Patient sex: M
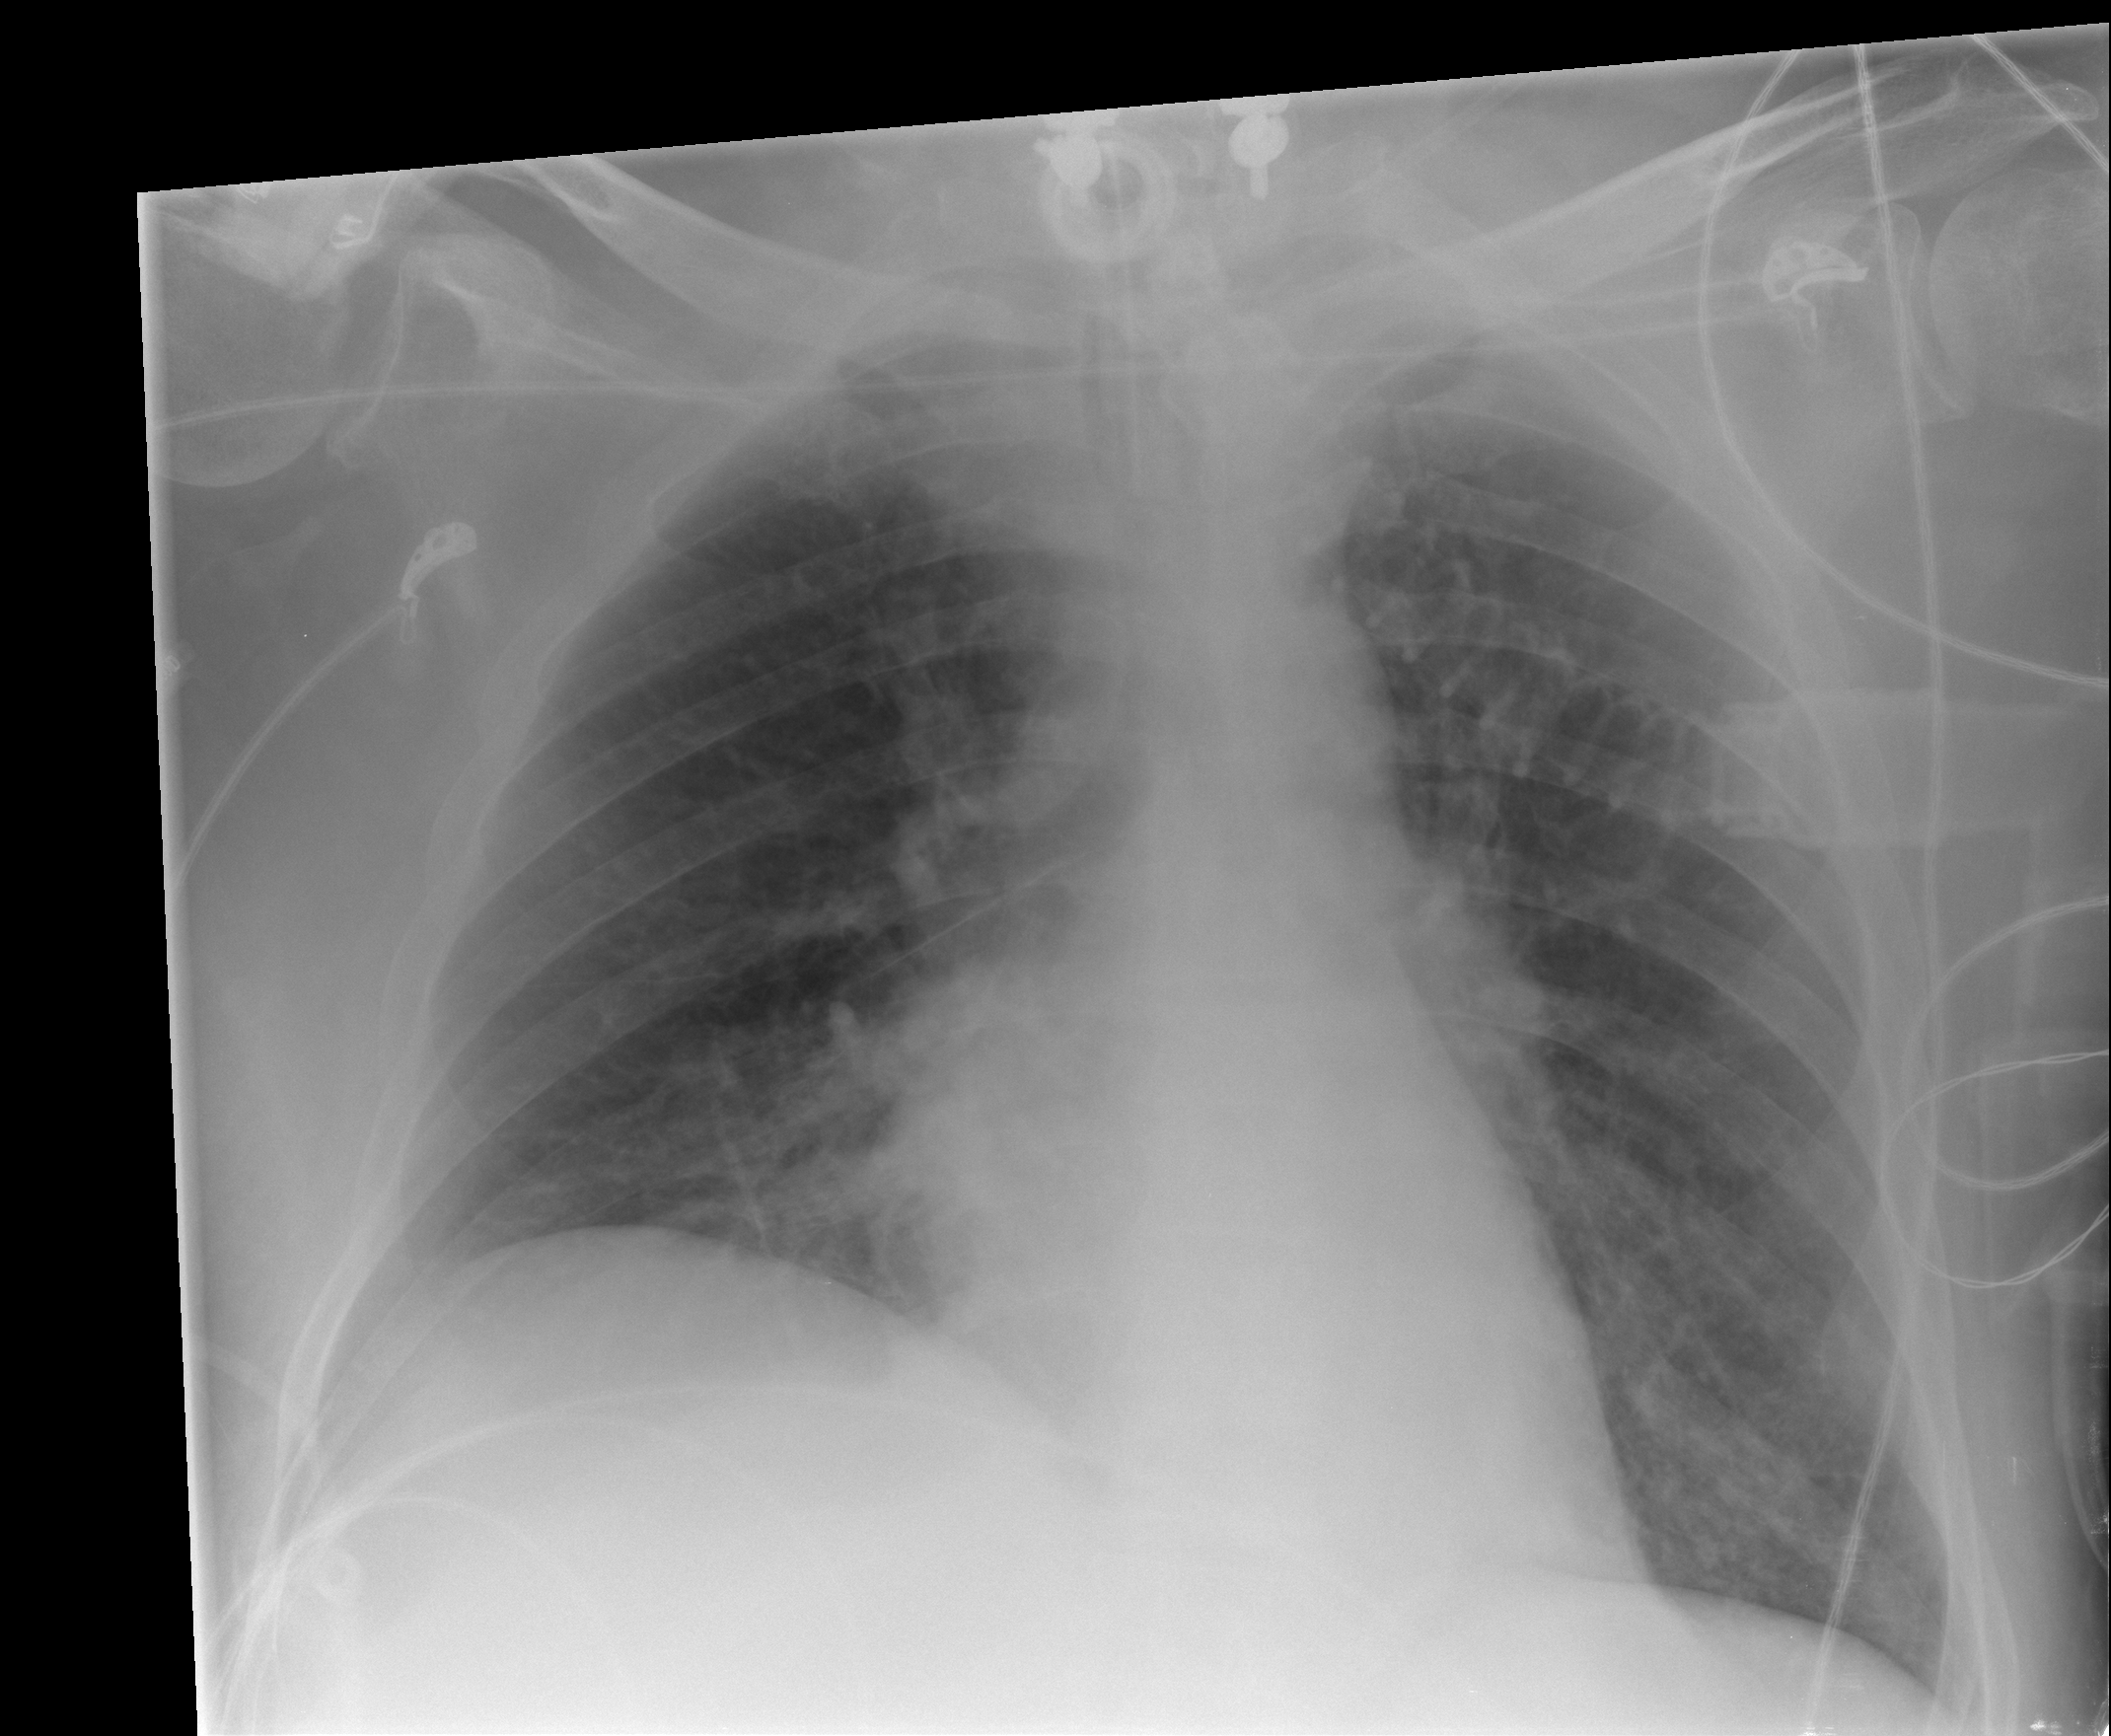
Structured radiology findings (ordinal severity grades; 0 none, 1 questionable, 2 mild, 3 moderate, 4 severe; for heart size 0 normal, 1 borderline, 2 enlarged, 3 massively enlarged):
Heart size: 0
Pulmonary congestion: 0
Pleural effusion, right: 0
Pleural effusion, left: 0
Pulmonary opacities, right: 1
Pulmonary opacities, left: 1
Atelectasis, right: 2
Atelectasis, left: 0